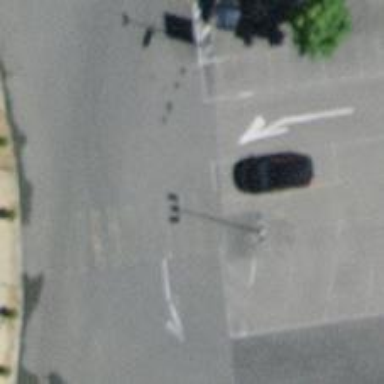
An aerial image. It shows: Road serving as parking aisle.